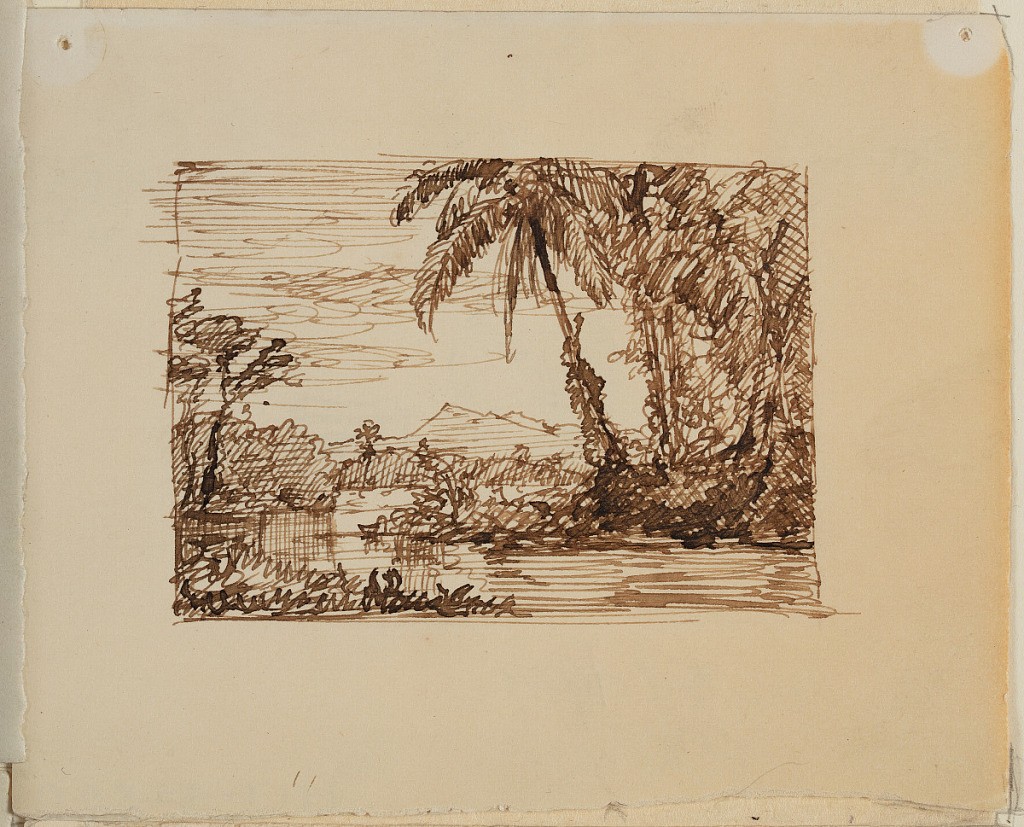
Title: Imaginary Landscape with Palm Trees
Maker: Frederic Edwin Church, American, 1826–1900
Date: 1870-75
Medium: Pen and dark brown ink on off-white laid paper
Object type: Drawing
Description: Landscape sketch showing an imagined view of a tropical landscape with palm trees by a river, and mountains in the distance. A reflective river snakes from the foreground at lower right to the middle distance at center. In the immediate foreground at lower left, the nearby grassy bank is briefly visible. At right, a group of tall palm trees with full canopies frames a view of a distant mountain with a sharp peak in the background at center. Wispy clouds fill the sky at upper left.